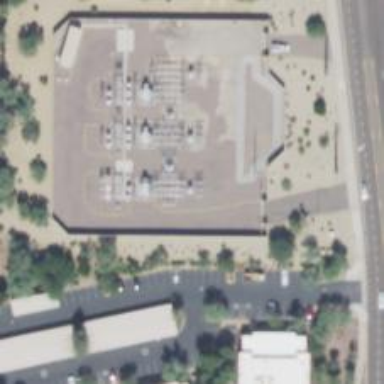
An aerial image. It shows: Switch used for power control.